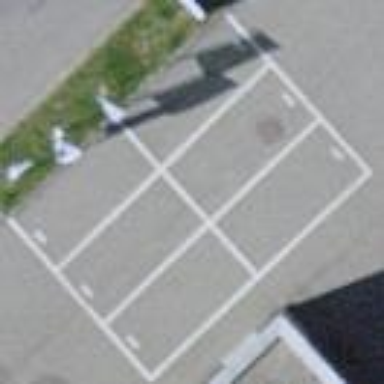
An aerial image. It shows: Parking area with surface.